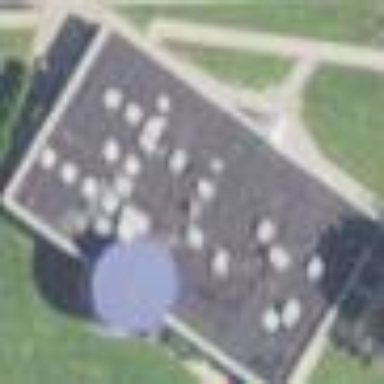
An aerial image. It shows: Planetarium building.